Question: I'm trying to parse nested json to pandas dataframe but can not get a good output either with json_normalize or using a loop
'''
#libraries
import json
import requests
import pandas as pd
from pprint import pprint as pp
#___[enter image description here][1]___Request url___
#define a function for mcsa url requests
def load_url(url):
r = requests.get(url)
if r.status_code != 200:
return None
return r.json()
r_dict = load_url('https://www.ebi.ac.uk/thornton-srv/m-csa/api/residues/?format=json')
#inspect the json response file
list(r_dict)
'''

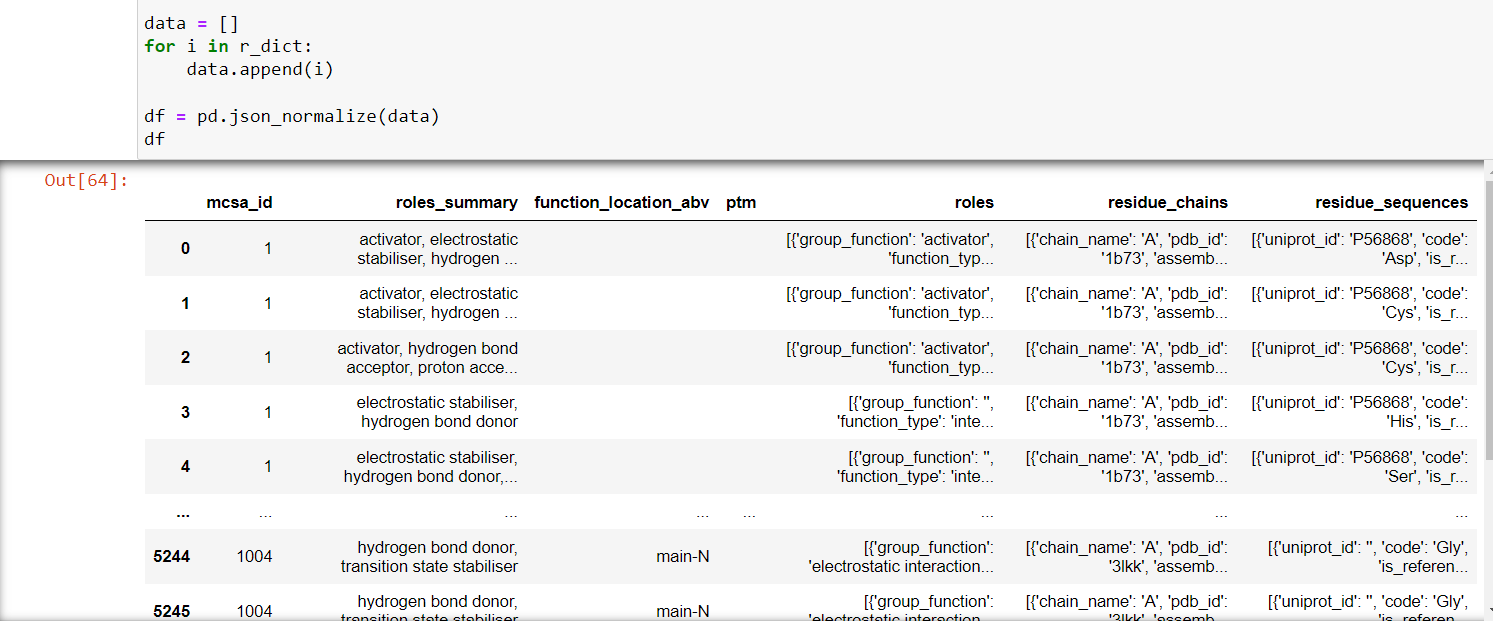
Answer: Try:
'''
df = pd.read_json(
"https://www.ebi.ac.uk/thornton-srv/m-csa/api/residues/?format=json"
)
df = df.explode("residue_chains")
df = df.explode("residue_sequences")
df = df.explode("roles")
df = pd.concat(
[df, df.pop("roles").apply(pd.Series).add_prefix("roles_")], axis=1
).drop(columns="roles_0")
df = pd.concat(
[
df,
df.pop("residue_chains").apply(pd.Series).add_prefix("residue_chains_"),
],
axis=1,
).drop(columns="residue_chains_0")
df = pd.concat(
[
df,
df.pop("residue_sequences")
.apply(pd.Series)
.add_prefix("residue_sequences_"),
],
axis=1,
)
print(df.head())
'''
Prints:
'''
mcsa_id roles_summary function_location_abv ptm roles_group_function roles_function_type roles_function roles_emo residue_chains_chain_name residue_chains_pdb_id residue_chains_assembly_chain_name residue_chains_assembly residue_chains_code residue_chains_resid residue_chains_auth_resid residue_chains_is_reference residue_chains_domain_name residue_chains_domain_cath_id residue_sequences_uniprot_id residue_sequences_code residue_sequences_is_reference residue_sequences_resid
0 1 activator, electrostatic stabiliser, hydrogen bond acceptor, hydrogen bond donor, proton acceptor activator spectator activator EMO_00038 A 1b73 A 1 Asp 7.0 7.0 True A01 3.40.50.1860 P56868 Asp True 7
0 1 activator, electrostatic stabiliser, hydrogen bond acceptor, hydrogen bond donor, proton acceptor interaction hydrogen bond acceptor EMO_00113 A 1b73 A 1 Asp 7.0 7.0 True A01 3.40.50.1860 P56868 Asp True 7
0 1 activator, electrostatic stabiliser, hydrogen bond acceptor, hydrogen bond donor, proton acceptor electrostatic interaction spectator electrostatic stabiliser EMO_00033 A 1b73 A 1 Asp 7.0 7.0 True A01 3.40.50.1860 P56868 Asp True 7
0 1 activator, electrostatic stabiliser, hydrogen bond acceptor, hydrogen bond donor, proton acceptor interaction hydrogen bond donor EMO_00114 A 1b73 A 1 Asp 7.0 7.0 True A01 3.40.50.1860 P56868 Asp True 7
0 1 activator, electrostatic stabiliser, hydrogen bond acceptor, hydrogen bond donor, proton acceptor electrostatic interaction spectator electrostatic stabiliser EMO_00033 A 1b73 A 1 Asp 7.0 7.0 True A01 3.40.50.1860 P56868 Asp True 7
'''